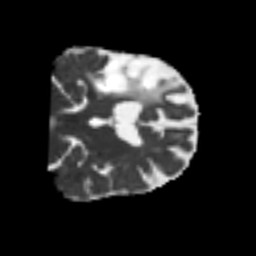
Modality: MD
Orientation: coronal
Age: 60
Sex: male
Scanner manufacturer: siemens
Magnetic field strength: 3 T
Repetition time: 4.987 s
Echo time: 0.0792 s